Brain MRI, t1w sequence, axial 2D slice.
Patient: age 38, sex F, weight 78 kg, height 1.78 m
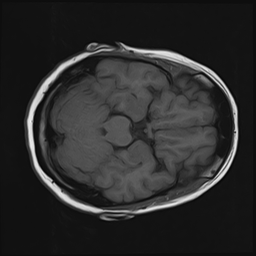